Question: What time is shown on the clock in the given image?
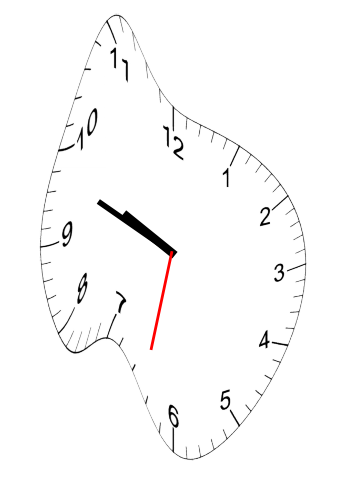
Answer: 09:48:32